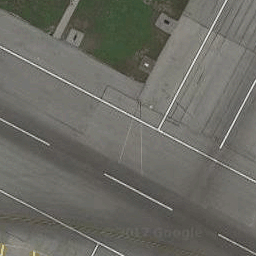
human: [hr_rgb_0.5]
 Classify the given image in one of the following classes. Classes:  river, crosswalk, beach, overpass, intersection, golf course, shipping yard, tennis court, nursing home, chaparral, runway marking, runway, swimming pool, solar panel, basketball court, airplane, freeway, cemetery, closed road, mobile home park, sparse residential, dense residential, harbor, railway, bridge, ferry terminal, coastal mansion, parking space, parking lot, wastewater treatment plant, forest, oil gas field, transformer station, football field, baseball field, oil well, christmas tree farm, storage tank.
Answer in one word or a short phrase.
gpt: runway